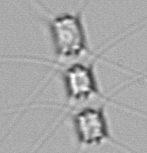
Label: Chaetoceros_didymus